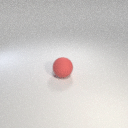
large red rubber sphere